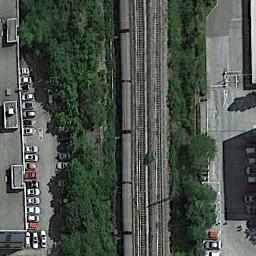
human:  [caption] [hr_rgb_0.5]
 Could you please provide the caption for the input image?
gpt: There are two trains passing by in the picture .

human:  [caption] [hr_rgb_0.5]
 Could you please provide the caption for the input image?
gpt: These railways are flanked by a grove of trees and a train is on one railway .

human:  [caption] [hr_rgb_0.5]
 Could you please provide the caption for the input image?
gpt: The railway is surrounded by trees .

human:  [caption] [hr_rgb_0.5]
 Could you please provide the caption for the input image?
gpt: The railway is next to some trees and parking lot .

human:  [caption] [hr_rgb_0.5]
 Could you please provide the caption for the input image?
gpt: There are some green trees and cars beside the railway .